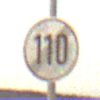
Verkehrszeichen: EndeGeschwindigkeit110
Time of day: SunriseSunset
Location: Outdoor (Nature)
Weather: PartlyCloudy
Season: NotSpecified
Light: Natural